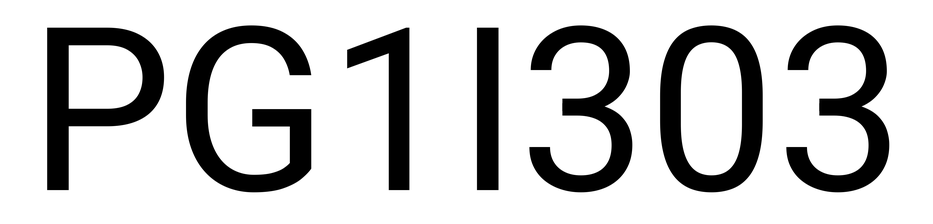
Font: Roboto_Regular